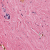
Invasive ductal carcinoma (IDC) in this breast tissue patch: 0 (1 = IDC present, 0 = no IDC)